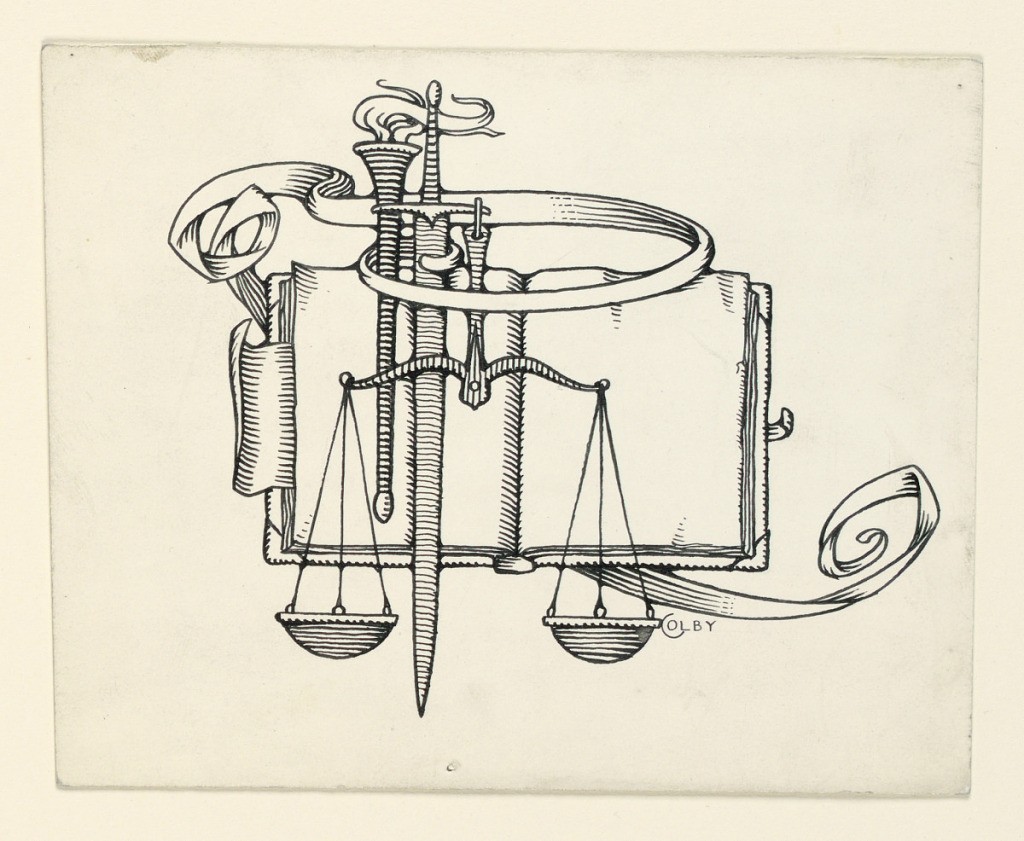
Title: Tailpiece
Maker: Homer Wayland Colby, American, 1874–1950
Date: ca. 1910
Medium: Pen and ink on illustration board
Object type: Drawing
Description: A motif composed of an open book, scales, sword, lighted torch.